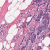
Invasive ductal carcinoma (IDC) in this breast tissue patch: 1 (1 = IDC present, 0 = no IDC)